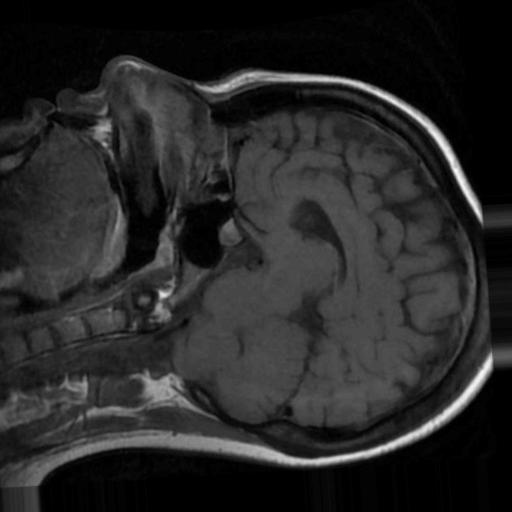
Label: brain_tumor